Question:
I need to get the number of childs (No nested childs are there!) and store it in a global public variable. Also, I want all the childs to put in a string array list.
Thanks in advance!
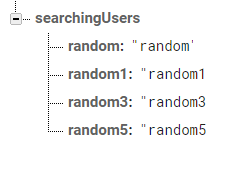
Answer: Use some form of listener. For single lookup use the valueEventListener.
Then in the OnDataChange() method that is automatically generated. Use the datasnapshot to get the childrenCount and then to loo through the children and add them to the list
'''
List<String> list = new ArrayList<>();
long childrenCount;
public void getListItems()
{
DatabaseReference ref = FirebaseDatabase.getInstance().getReference();
ref.addValueEventListener(new ValueEventListener()
{
@Override
public void onDataChange(@NonNull DataSnapshot dataSnapshot)
{
childrenCount = dataSnapshot.child("searchingUsers").getChildrenCount();
for (DataSnapshot snap : dataSnapshot.child("searchingUsers").getChildren())
{
//If you want the node value
list.add(snap.getValue().toString());
//If you want the key value
list.add(snap.getKey());
}
}
@Override
public void onCancelled(@NonNull DatabaseError databaseError) {
throw databaseError.toException(); // don't ignore errors
}
});
}
'''
This makes both the variables global in the Activity. So you can reach them from anywhere in the Activity